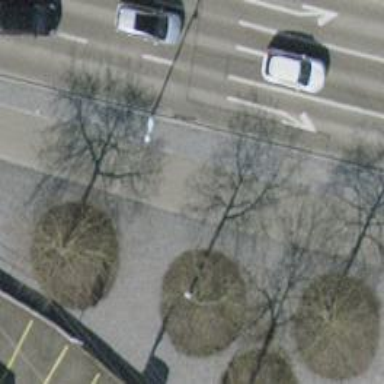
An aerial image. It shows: Asphalt path that serves as sidewalk.